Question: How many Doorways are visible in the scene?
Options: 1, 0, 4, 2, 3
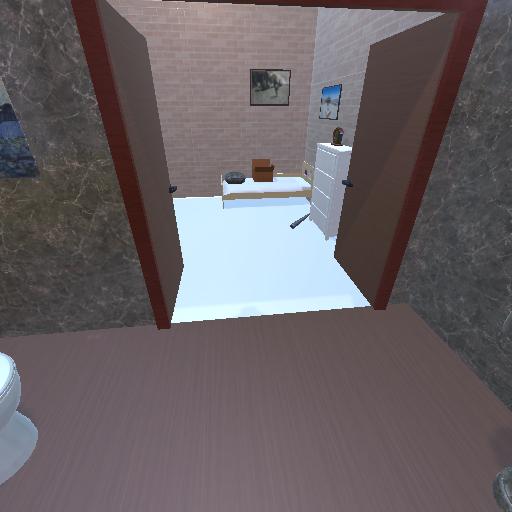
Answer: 1